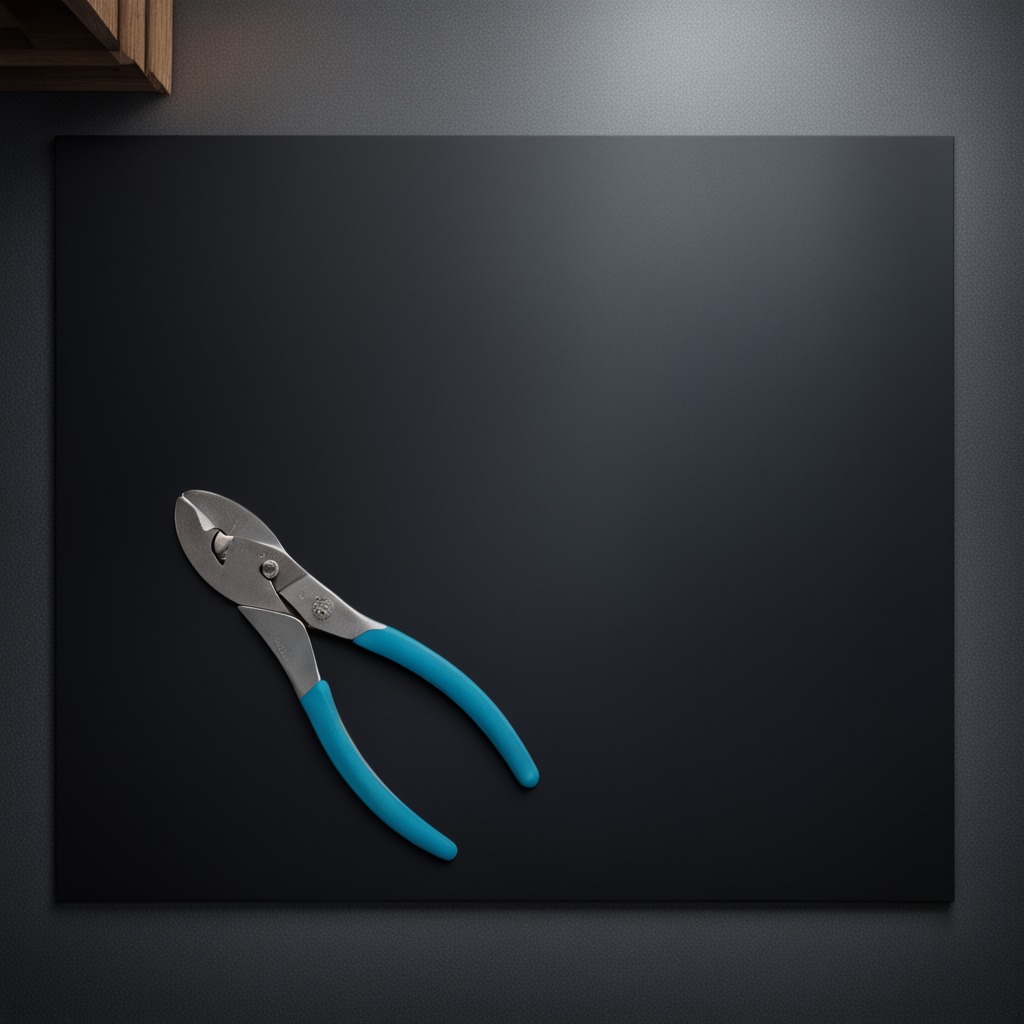
A plier is lying on the granite tabletop.